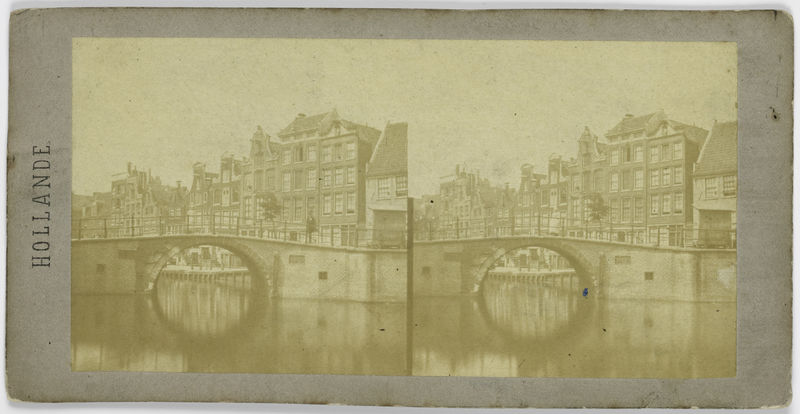
Titel: Une rue d'Amsterdam/Looiersgracht hoek Prinsegracht
Künstler: Henri Plaut
Standort: Amsterdam
Institution: Rijksmuseum
Schlagwörter: homme, portrait, paysage, ville, maisons, pont, deux, hollande, reflet, relief, noir et blanc, barrière, 2, stéréo, stéréoscopie